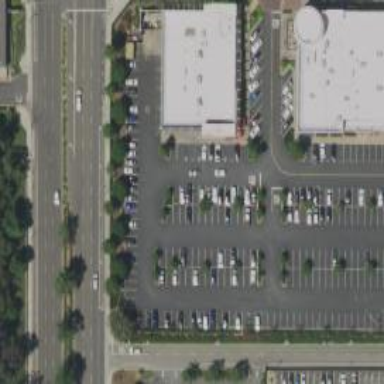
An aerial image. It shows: Parking space.